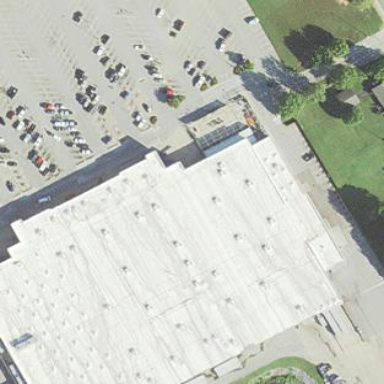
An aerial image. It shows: Building that houses supermarket.